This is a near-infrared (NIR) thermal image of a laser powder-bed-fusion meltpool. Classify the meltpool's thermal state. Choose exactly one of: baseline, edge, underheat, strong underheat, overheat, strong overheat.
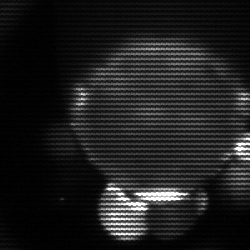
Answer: edge